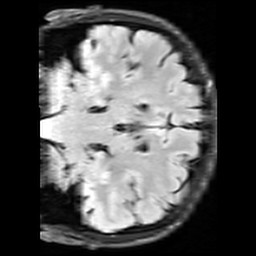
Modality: FLAIR
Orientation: coronal
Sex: male
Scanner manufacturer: siemens
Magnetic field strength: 3 T
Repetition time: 10 s
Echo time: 0.09 s